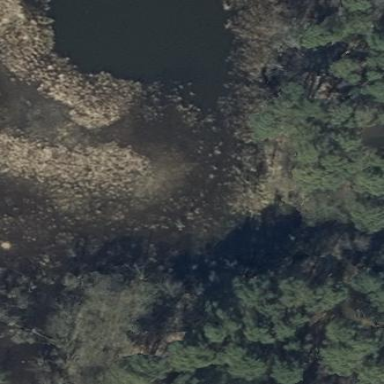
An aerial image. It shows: Reedbed wetland area.